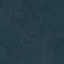
Land use / land cover class: Forest